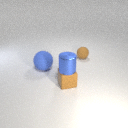
large blue rubber sphere to the left of small brown rubber cube